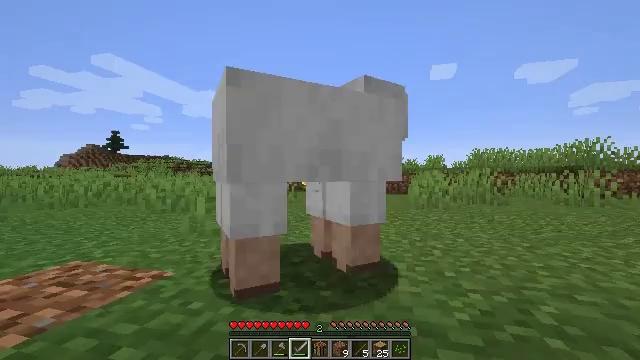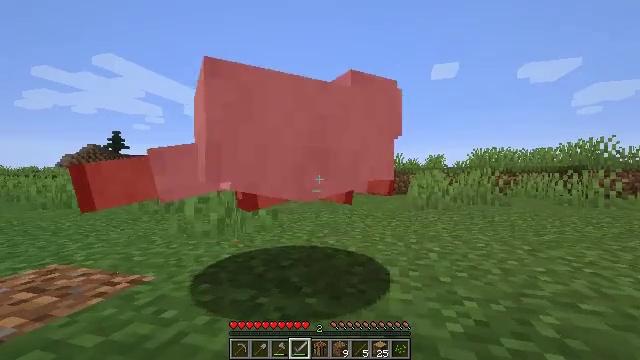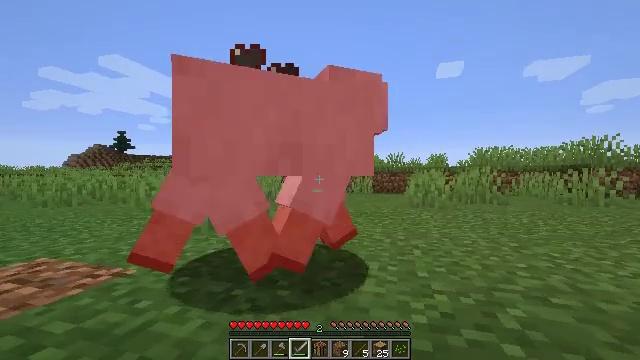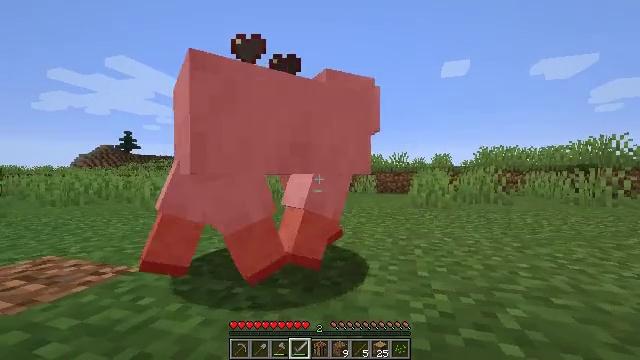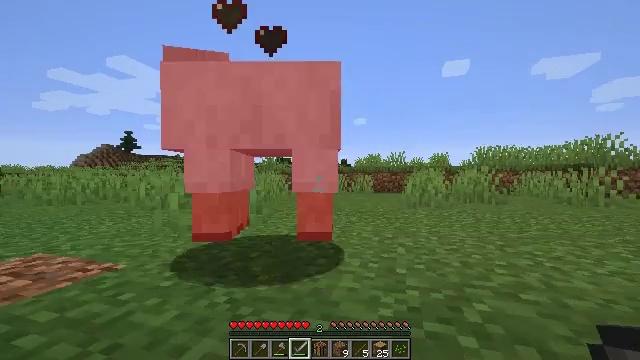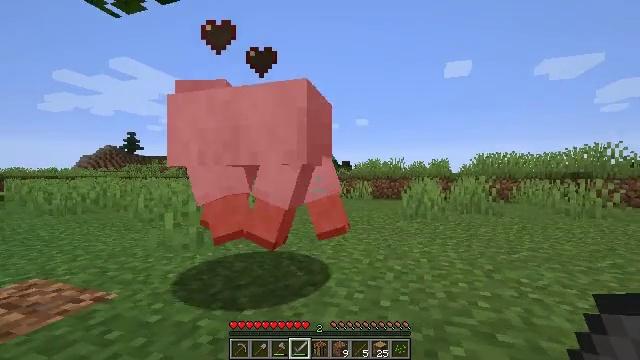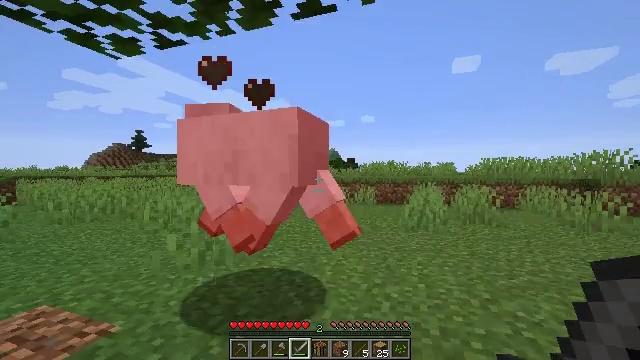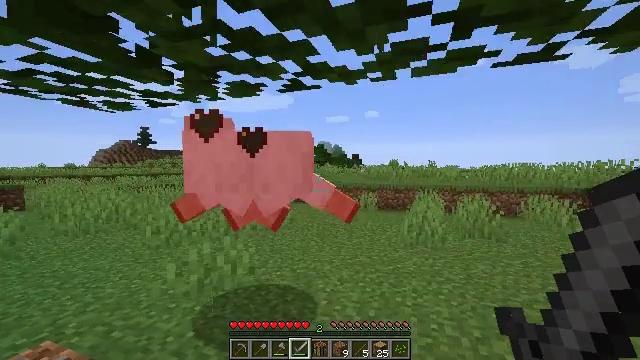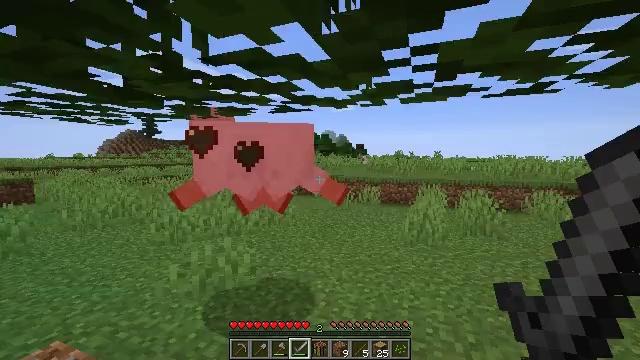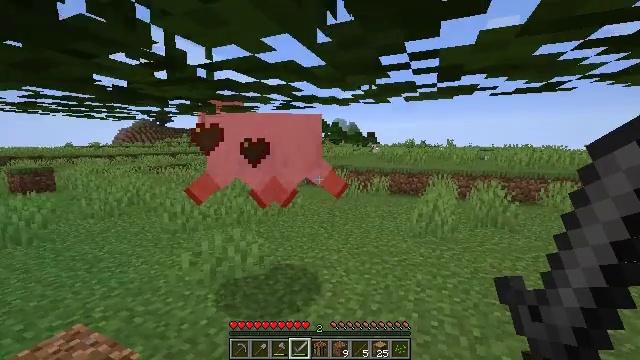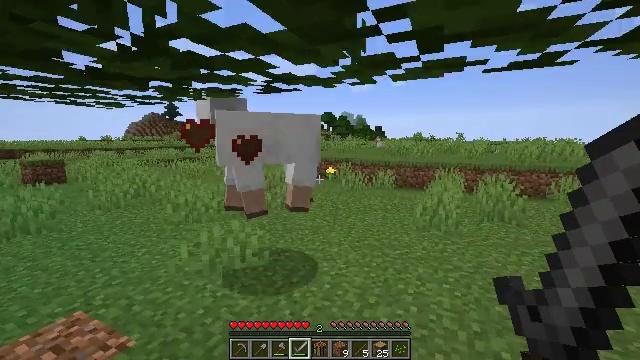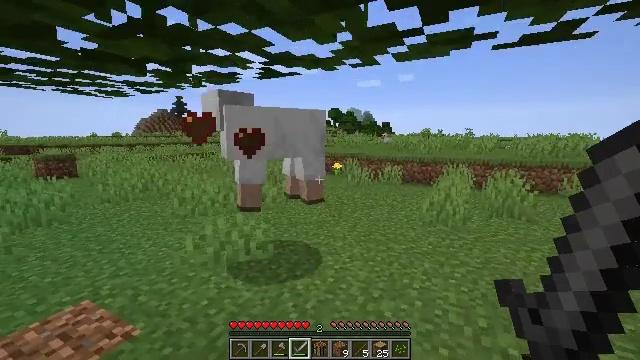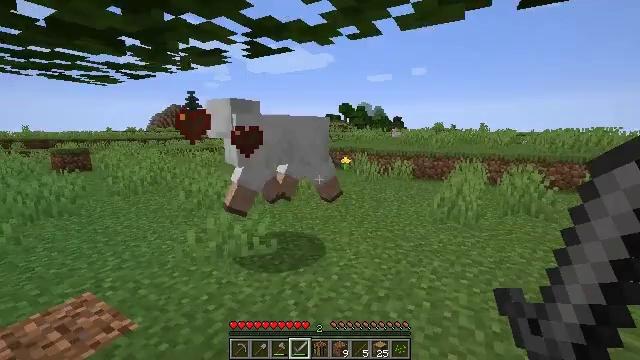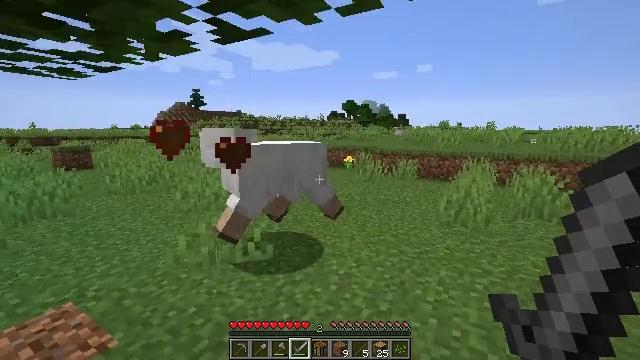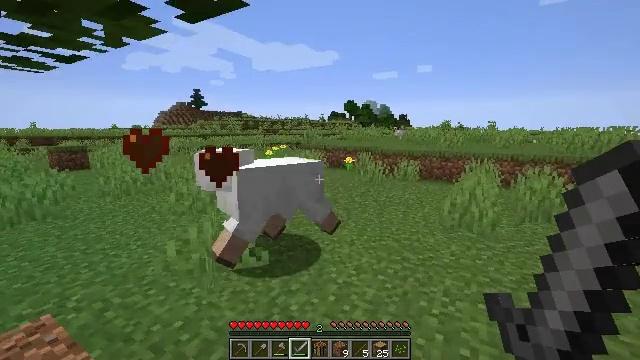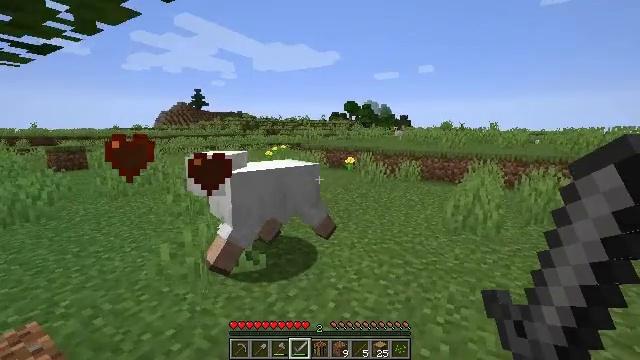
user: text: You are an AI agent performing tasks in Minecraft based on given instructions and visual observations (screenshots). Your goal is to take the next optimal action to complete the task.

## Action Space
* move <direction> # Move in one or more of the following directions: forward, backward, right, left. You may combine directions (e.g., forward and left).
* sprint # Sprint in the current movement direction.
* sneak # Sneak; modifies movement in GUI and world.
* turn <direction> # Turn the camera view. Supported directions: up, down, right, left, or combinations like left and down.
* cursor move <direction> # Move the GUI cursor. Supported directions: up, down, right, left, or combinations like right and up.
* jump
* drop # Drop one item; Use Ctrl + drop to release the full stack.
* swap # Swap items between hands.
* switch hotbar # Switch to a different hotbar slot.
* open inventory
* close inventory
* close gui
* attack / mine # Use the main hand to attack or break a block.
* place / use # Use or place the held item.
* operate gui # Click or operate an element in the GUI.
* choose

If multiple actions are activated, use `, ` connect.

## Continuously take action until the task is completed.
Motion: motion action
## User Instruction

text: Hunt animals.
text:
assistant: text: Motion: move forward and move right
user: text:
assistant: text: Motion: move forward and move right
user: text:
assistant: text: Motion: move forward and move right
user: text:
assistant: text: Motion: move forward and move right
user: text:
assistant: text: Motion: move forward and move right, jump
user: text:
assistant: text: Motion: move forward and move right, turn left, jump
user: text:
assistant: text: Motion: move forward and move right, turn down, jump
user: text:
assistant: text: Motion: move forward and move right, turn left and down, jump
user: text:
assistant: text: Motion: move forward, turn left and down
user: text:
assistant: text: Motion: move forward, turn left and down
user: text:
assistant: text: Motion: move forward, turn left
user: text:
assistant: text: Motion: move forward, turn left
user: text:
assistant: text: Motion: move forward
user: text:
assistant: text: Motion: move forward
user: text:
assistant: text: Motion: move forward
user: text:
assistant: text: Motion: move forward, sprint, turn left
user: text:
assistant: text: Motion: move forward, sprint, turn left
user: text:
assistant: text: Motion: move forward, sprint, turn left
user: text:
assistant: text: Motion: move forward, sprint, turn left
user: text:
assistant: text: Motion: move forward, sprint, turn left and down
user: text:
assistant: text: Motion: move forward, sprint, turn left and down
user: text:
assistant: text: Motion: move forward, sprint, turn left and down, attack / mine
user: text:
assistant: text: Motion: turn left and down, attack / mine
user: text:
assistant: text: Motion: move right, turn left, attack / mine
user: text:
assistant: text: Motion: move back and move right, turn left and down
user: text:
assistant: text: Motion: move back and move right, turn left and down
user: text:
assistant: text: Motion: no_op